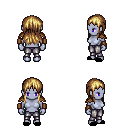
a pixel art fantasy rpg character, female body template, dark elf, purple skin, leather shoulder armor, metal pants, blonde unkempt hairstyle, leather bracers, black slippers, four views (front, back, left, right), 2x2 character sprite sheet, small pixel art, hard edges, no anti-aliasing